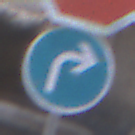
Verkehrszeichen: VorgeschriebeneFahrtrichtungRechts
Zusatzzeichen oben: Stop
Umgebung: Outdoor, Urban
Tageszeit: SunriseSunset
Wetter: PartlyCloudy
Licht: Natural
Jahreszeit: NotSpecified
Kontrast: LowContrast